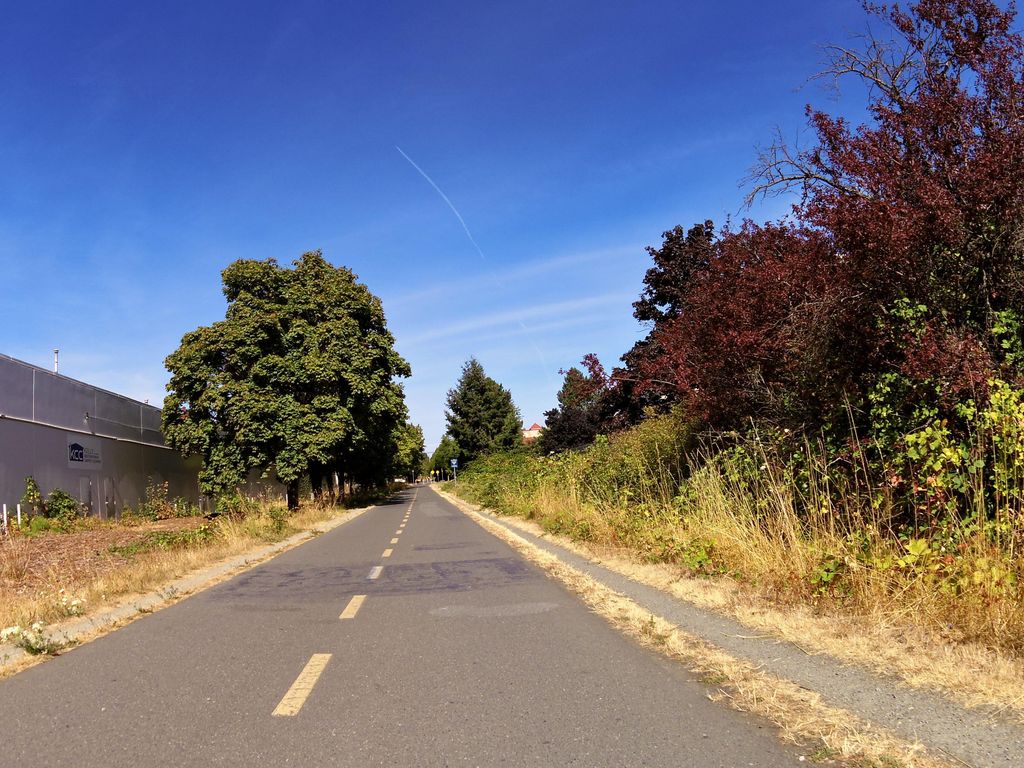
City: victoria